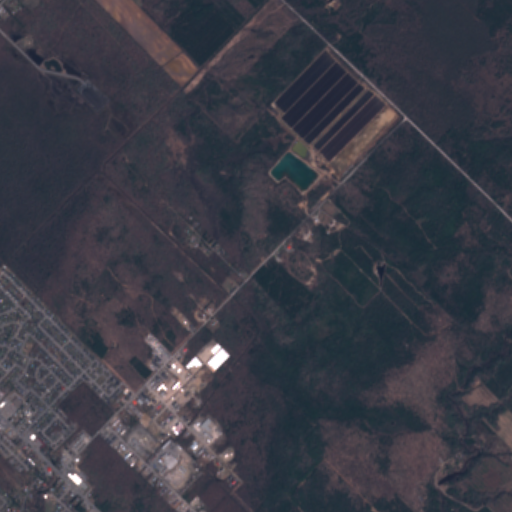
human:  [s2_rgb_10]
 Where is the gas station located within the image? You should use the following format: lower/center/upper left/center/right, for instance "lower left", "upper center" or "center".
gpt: The gas station is located in the lower left of the image.
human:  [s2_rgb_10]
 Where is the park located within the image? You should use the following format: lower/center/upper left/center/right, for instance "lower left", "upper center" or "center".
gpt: The park is located in the lower left of the image.
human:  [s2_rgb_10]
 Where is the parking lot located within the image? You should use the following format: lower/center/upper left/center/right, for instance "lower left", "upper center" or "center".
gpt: The parking lot is located in the lower left of the image.
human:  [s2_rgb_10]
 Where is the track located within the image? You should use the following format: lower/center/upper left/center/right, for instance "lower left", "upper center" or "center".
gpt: The track is located in the center of the image.
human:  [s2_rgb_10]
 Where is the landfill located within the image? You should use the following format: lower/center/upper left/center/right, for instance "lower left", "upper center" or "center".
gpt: There is no landfill in the image.